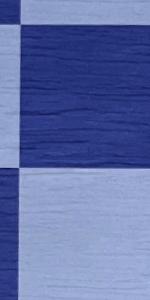
Label: Empty